An envelope spectrum derived from a bearing vibration measurement is shown; the reference markers locate BPFO, BPFI, BSF and FTF for this bearing geometry and shaft speed. Classify the bearing condition as one of: normal, inner_race, outer_race, ball.
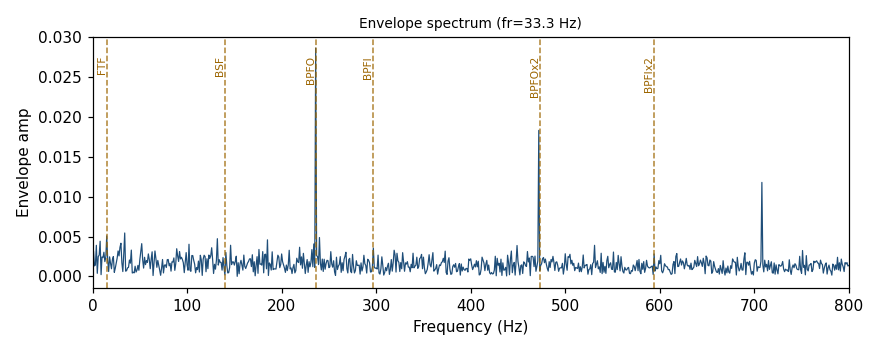
Answer: outer_race